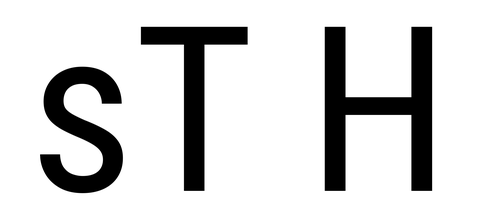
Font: Roboto_Condensed_Regular